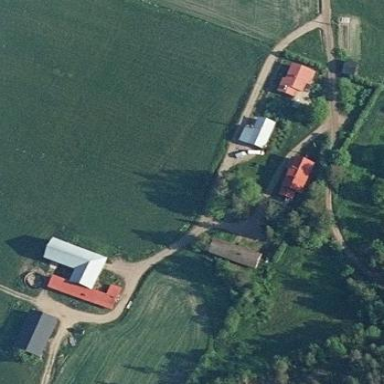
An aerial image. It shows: Farmyard area.